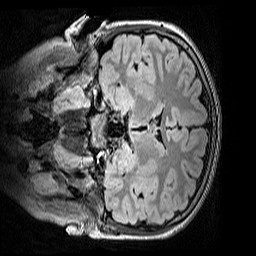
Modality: FLAIR
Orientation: coronal
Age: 10
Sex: female
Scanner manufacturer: siemens
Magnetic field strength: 3 T
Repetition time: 5 s
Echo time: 0.388 s